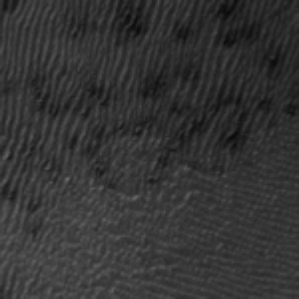
Label: frost